Interaction volume radius: 10 \u00c5
Interaction volume height: 15 \u00c5
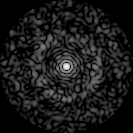
Disorder parameter: 0.833